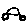
Label: car